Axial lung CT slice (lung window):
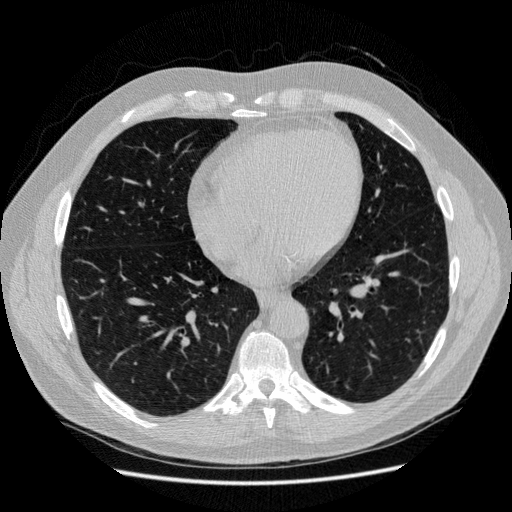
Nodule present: no